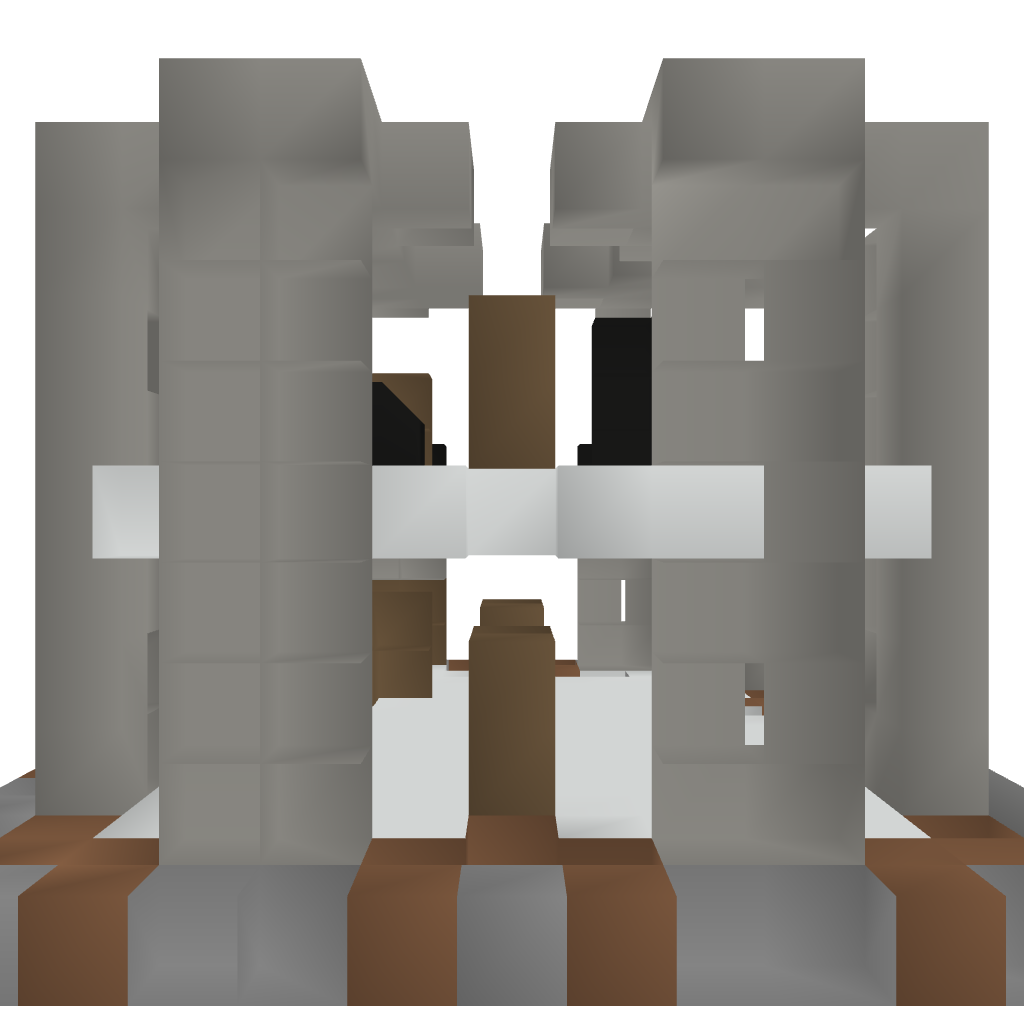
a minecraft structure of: Modern House #6